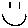
Label: smiley face